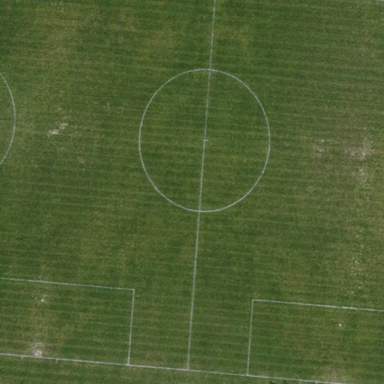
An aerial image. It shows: Grass pitch designated for soccer.